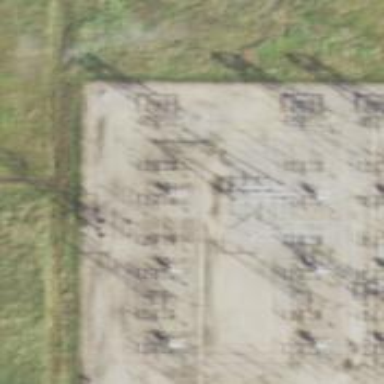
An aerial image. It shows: Switch for power supply.